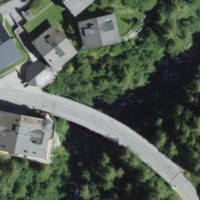
EUNIS habitat code: 55
Species observed at this site:
Lactuca virosa
Saxifraga rotundifolia